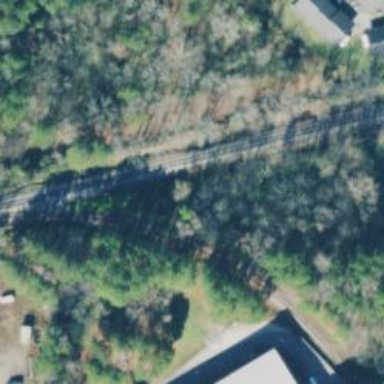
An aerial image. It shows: Rail spur service for freight transportation with steel rails.